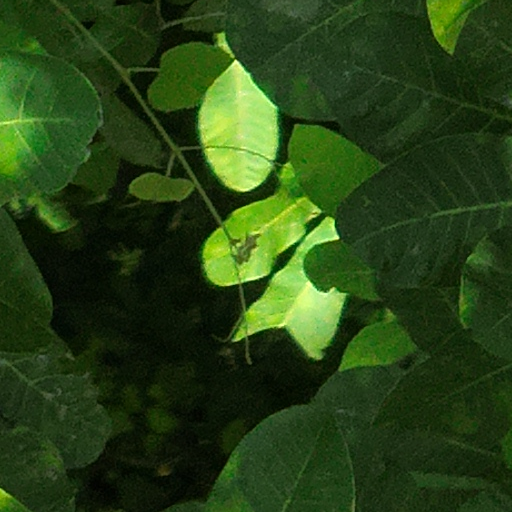
Species: Anacardium excelsum
GBIF accepted scientific name: Anacardium excelsum
Crown area (m\u00b2): 237.779